Question: I'm trying to create a way to block and unblock users in Kotlin. So far I have retrieved the other user's id and put it in the Firebase Database. after it is in the database, the app crashes. Here is the code to get the uid and put it in the database:
'''
val mapUid = p0.child("uid").value
val hashMap: HashMap<String, String> = HashMap()
hashMap["uid"] = mapUid.toString()
val ref = FirebaseDatabase.getInstance().reference.child("Users")
ref.child(firebaseUser.uid).child("blockedUsers")
.child(mapUid.toString()).setValue(hashMap)
'''
Here is the database:

Here is the Logcat:
'''
2020-10-01 19:49:01.<PHONE>/com.score.scorev2 E/AndroidRuntime: FATAL EXCEPTION: main
Process: com.score.scorev2, PID: 9291
com.google.firebase.database.DatabaseException: Failed to convert value of type java.util.HashMap to String
at com.google.firebase.database.core.utilities.encoding.CustomClassMapper.convertString(com.google.firebase:firebase-database@@19.2.1:425)
at com.google.firebase.database.core.utilities.encoding.CustomClassMapper.deserializeToClass(com.google.firebase:firebase-database@@19.2.1:216)
at com.google.firebase.database.core.utilities.encoding.CustomClassMapper.deserializeToType(com.google.firebase:firebase-database@@19.2.1:178)
at com.google.firebase.database.core.utilities.encoding.CustomClassMapper.access$100(com.google.firebase:firebase-database@@19.2.1:47)
at com.google.firebase.database.core.utilities.encoding.CustomClassMapper$BeanMapper.deserialize(com.google.firebase:firebase-database@@19.2.1:592)
at com.google.firebase.database.core.utilities.encoding.CustomClassMapper$BeanMapper.deserialize(com.google.firebase:firebase-database@@19.2.1:562)
at com.google.firebase.database.core.utilities.encoding.CustomClassMapper.convertBean(com.google.firebase:firebase-database@@19.2.1:432)
at com.google.firebase.database.core.utilities.encoding.CustomClassMapper.deserializeToClass(com.google.firebase:firebase-database@@19.2.1:231)
at com.google.firebase.database.core.utilities.encoding.CustomClassMapper.convertToCustomClass(com.google.firebase:firebase-database@@19.2.1:79)
at com.google.firebase.database.DataSnapshot.getValue(com.google.firebase:firebase-database@@19.2.1:203)
at com.score.scorev2.Fragments.SearchFragment$searchForUsers$1.onDataChange(SearchFragment.kt:94)
'''
The logcat says the error is in SearchFragment. Though it was working before. When I 'fix' that error, the next activity crashes. So here is SearchFragment Ln 94:
'''
private fun searchForUsers(str: String){
var firebaseUserID = FirebaseAuth.getInstance().currentUser!!.uid
val queryUsers = FirebaseDatabase.getInstance().reference
.child("Users").orderByChild("search")
.startAt(str)
.endAt(str + "")
queryUsers.addValueEventListener(object : ValueEventListener{
override fun onDataChange(p0: DataSnapshot) {
(mUsers as ArrayList<Users>).clear()
for (snapshot in p0.children){
94: val user: Users? = snapshot.getValue(Users::class.java)
if (!(user!!.getUID()).equals(firebaseUserID)){
(mUsers as ArrayList<Users>).add(user)
}
}
userAdapter = UserAdapter(p0, context!!, mUsers!!, false)
recyclerView!!.adapter = userAdapter
}
override fun onCancelled(p0: DatabaseError) {
}
})
}
'''
Here is my Users class
'''
class Users {
fun users() {}
private var uid: String = ""
private var blockedUsers: String = ""
private var isBlocked: Boolean = false
fun users(
uid: String,
blockedUsers: String,
isBlocked: Boolean,
) {
this.uid = uid
this.blockedUsers = blockedUsers
this.isBlocked = isBlocked
}
fun toMap(): Map<String, Any?> {
return mapOf(
"uid" to uid,
"blockedUsers" to blockedUsers,
"isBlocked" to isBlocked,
)
}
constructor()
constructor(
uid: String,
blockedUsers: String,
isBlocked: Boolean,
) {
this.uid = uid
this.blockedUsers = blockedUsers
this.isBlocked = isBlocked
}
fun getUID(): String?{ return uid }
fun setUID(uid: String){ this.uid = uid }
fun getBlockedUsers(): String?{ return blockedUsers }
fun setBlockedUsers(blockedUsers: String){ this.blockedUsers = blockedUsers }
fun getIsBlocked(): Boolean?{ return isBlocked }
fun setIsBlocked(isBlocked: Boolean){ this.isBlocked = isBlocked }
}
'''
Also, when I do not have the child "mapUid.toString()" it seems to work, but then I don't think I can properly sort through the different uids.
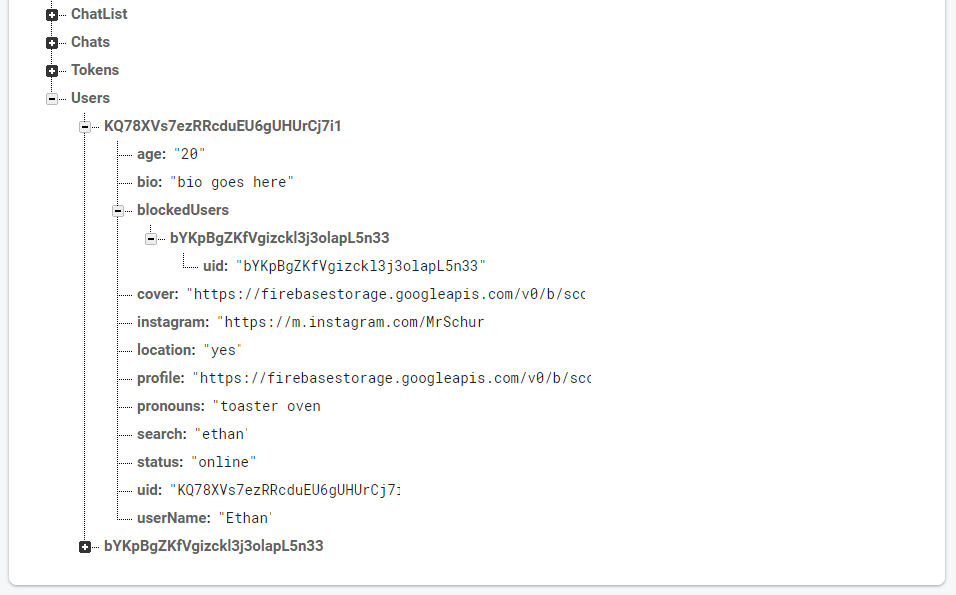
Answer: This seems wrong in your 'Users' class:
'''
fun getBlockedUsers(): String?{ return blockedUsers }
'''
It says that each child node of '/users' has a 'blockedUsers' property that is a string value. Looking at your JSON that is not the case: 'blockedUsers' is a complex object that you'll need recreate that model in your Java class in order to be able to read it.
Your 'Users' class models a single child node under '/users' in your database. You'll need to create a similar class to represent each child node of 'blockedUsers'. This class will have a single 'uid' property. Then with that class the 'blockedUsers' property in 'Users' is a 'Map<String, BlockedUser>'.